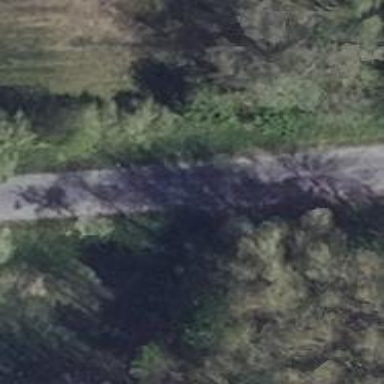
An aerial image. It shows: Secondary road.